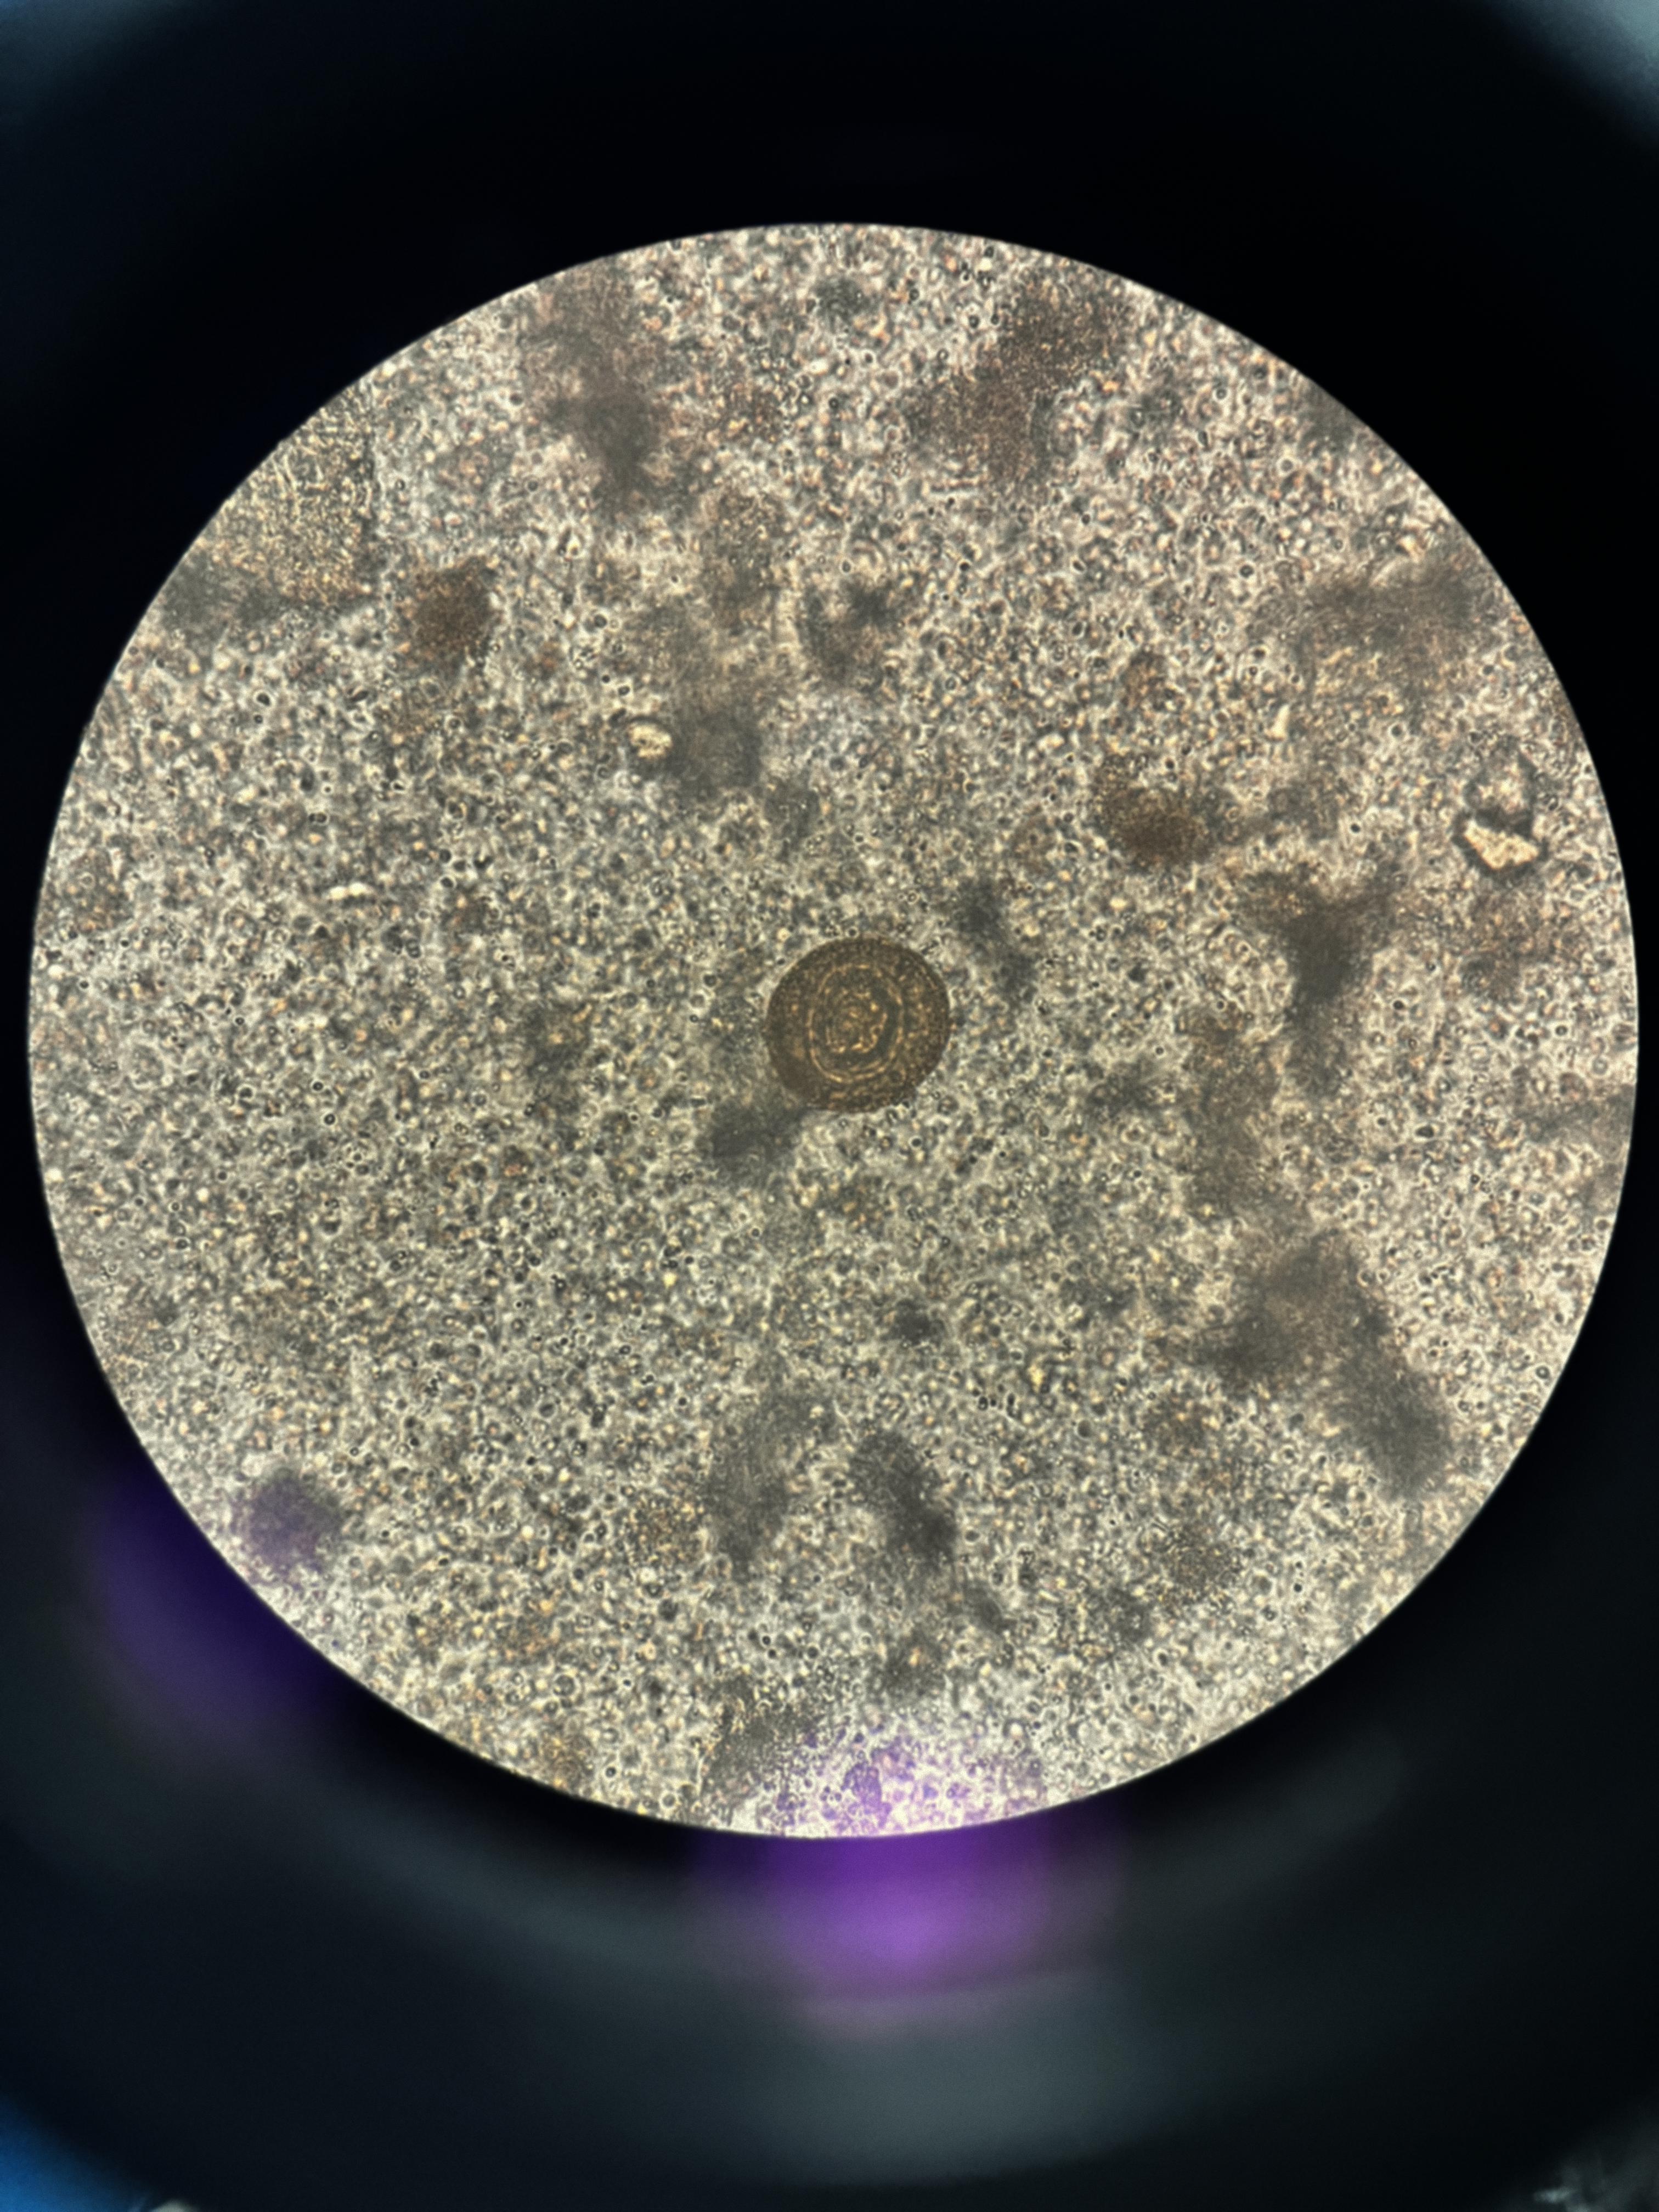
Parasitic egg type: Hymenolepis diminuta